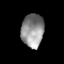
Tissue: prostate
Cell type: T cells
Senescence score: 0.3392
Nuclear area (px): 730
Mean DAPI intensity: 143.666